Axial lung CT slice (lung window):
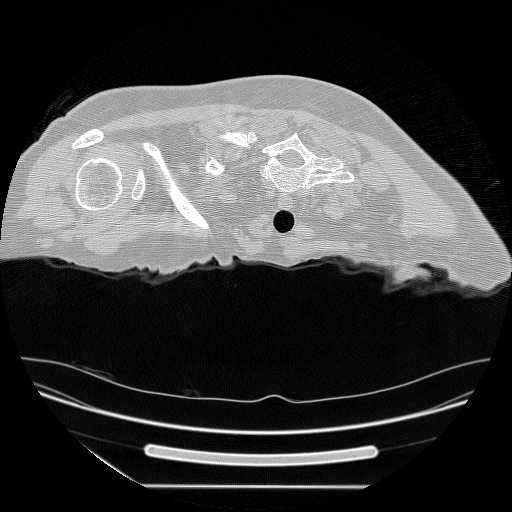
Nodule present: no